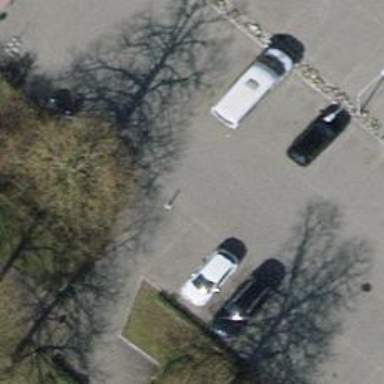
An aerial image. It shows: Bollard barrier.